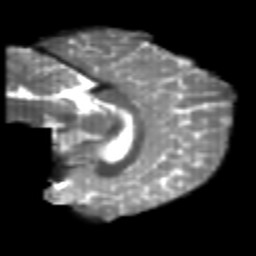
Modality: T2w
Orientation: sagittal
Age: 24
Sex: female
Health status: healthy
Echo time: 0.074 s